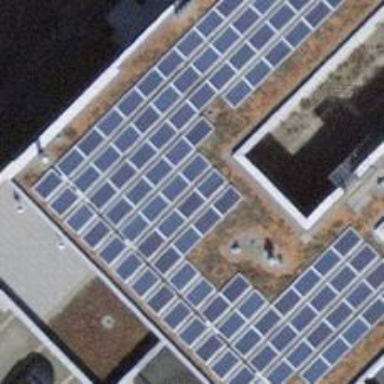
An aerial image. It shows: Solar power generator using photovoltaic method with solar photovoltaic panel types.